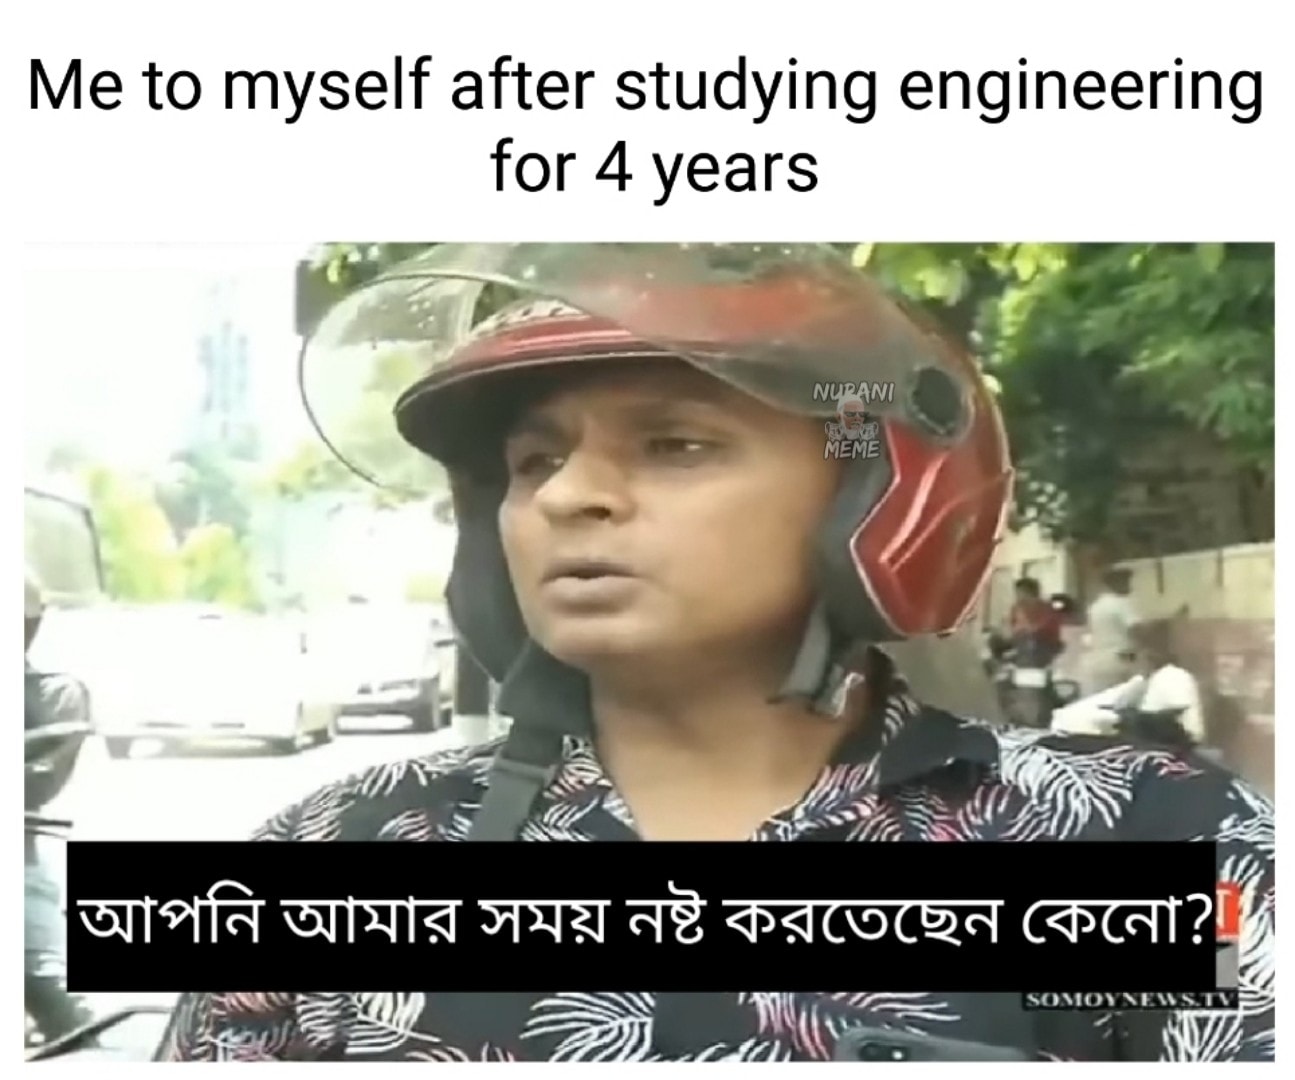
Caption: Me to myself after studying engineering for 4 years    আপনি আমার সময় নষ্ট করতেছেন কেনো ?
Label: non-hate